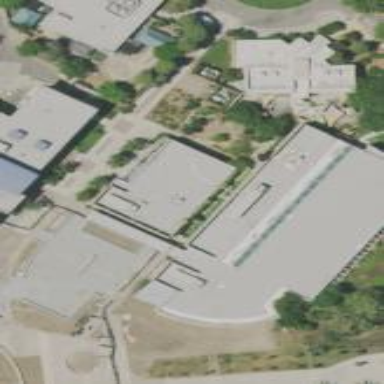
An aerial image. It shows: University building that houses library.